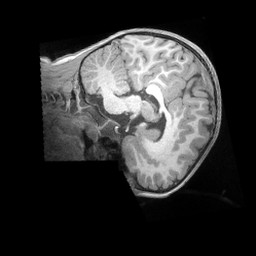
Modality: T1w
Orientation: sagittal
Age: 4
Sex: female
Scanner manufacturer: siemens
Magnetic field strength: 3 T
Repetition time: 2.53 s
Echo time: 0.00164 s